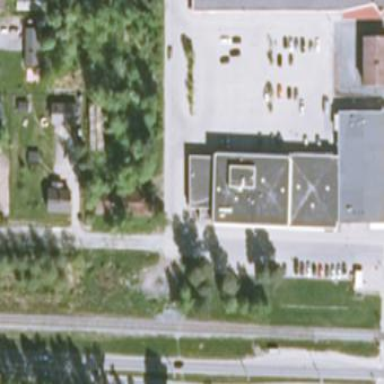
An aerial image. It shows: Retail building.